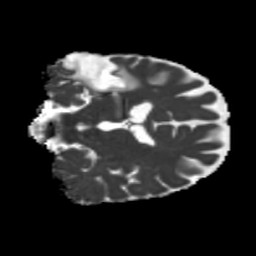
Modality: MD
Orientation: coronal
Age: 47
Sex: male
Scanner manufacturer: siemens
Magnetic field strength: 3 T
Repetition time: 5.25 s
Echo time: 0.08 s